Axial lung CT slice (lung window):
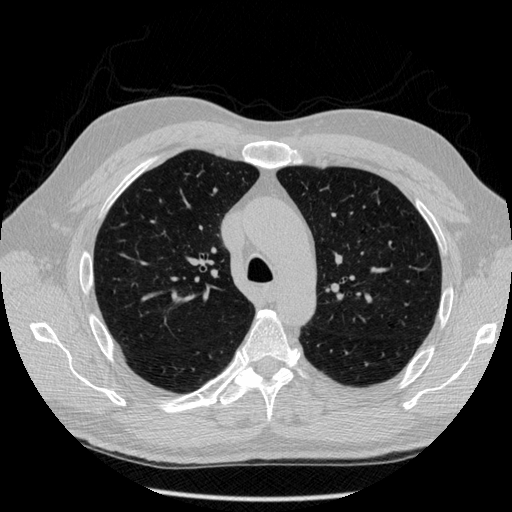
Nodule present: no